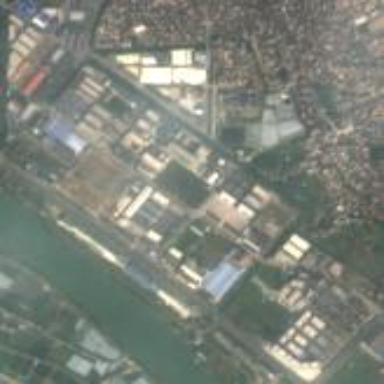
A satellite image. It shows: Industrial area.